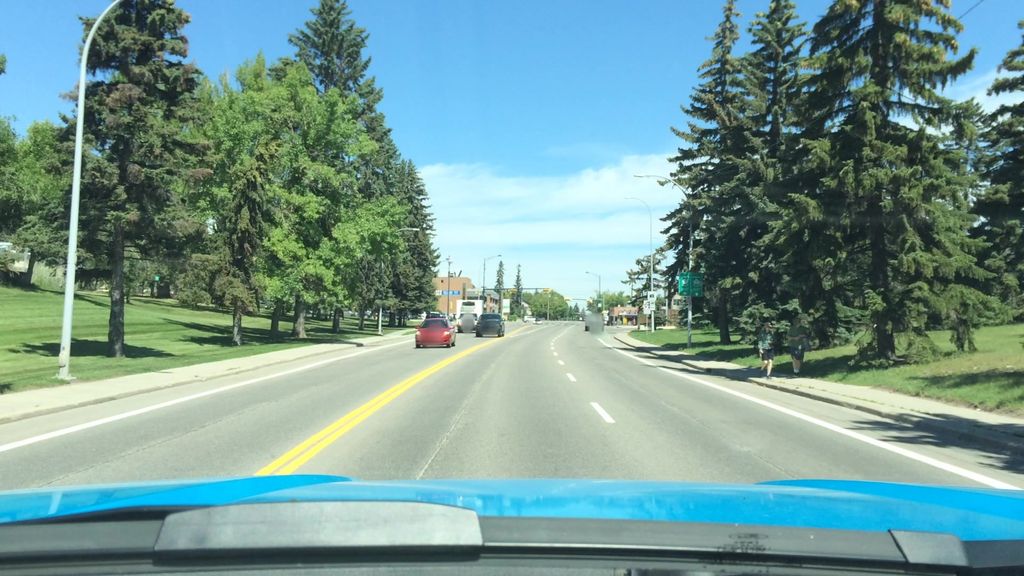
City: calgary